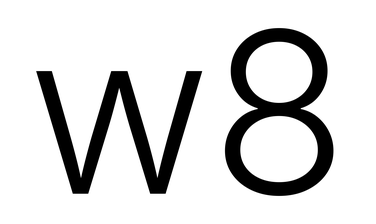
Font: Inter_Light